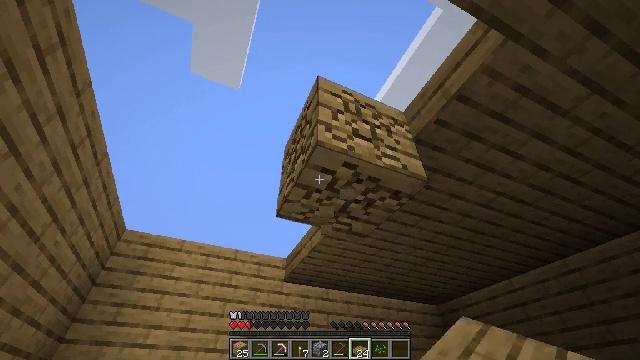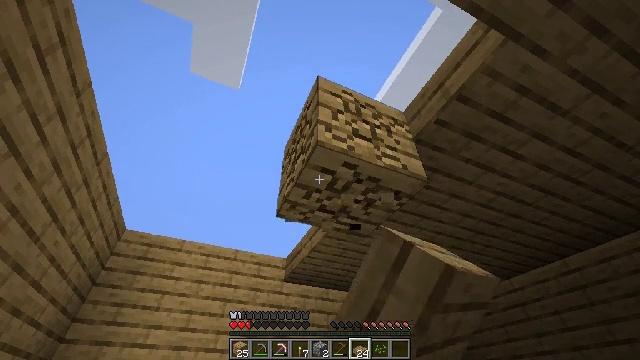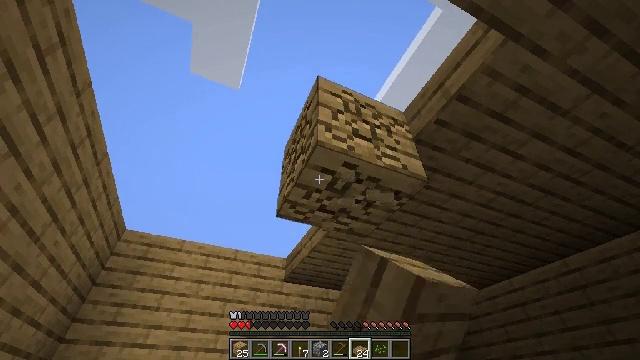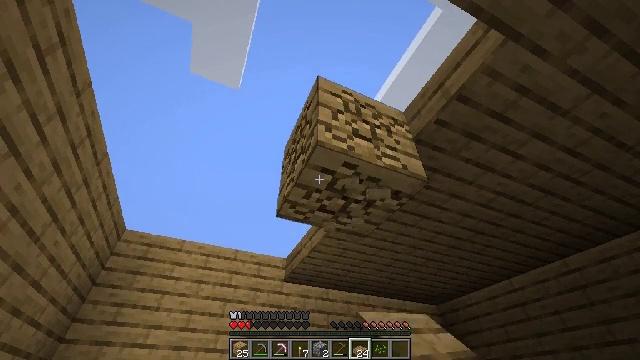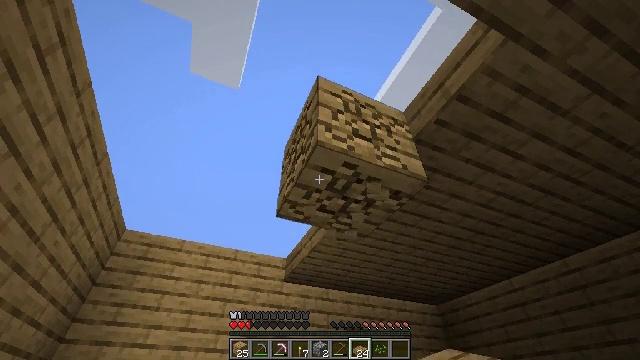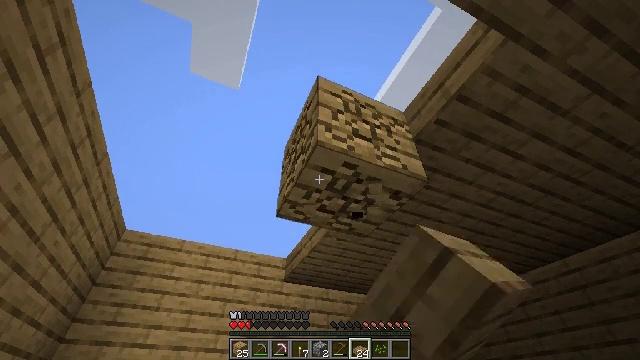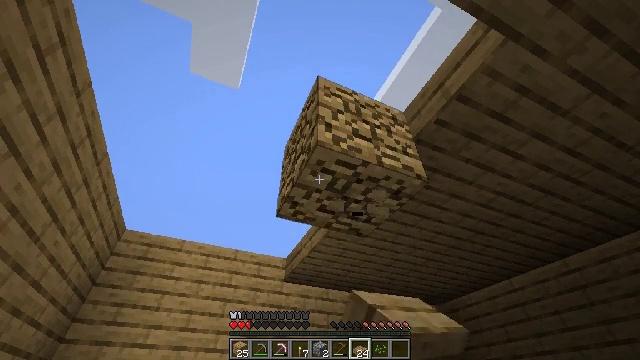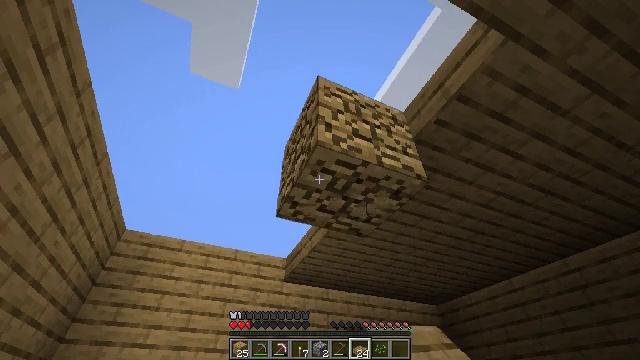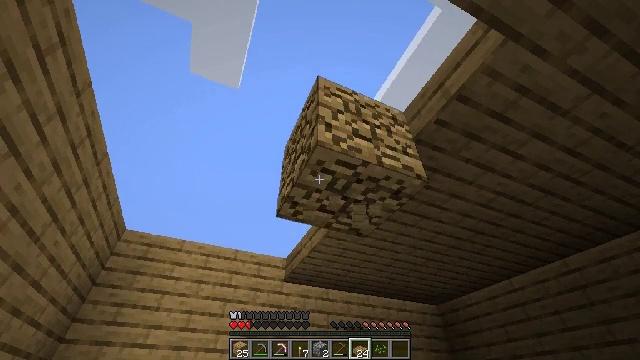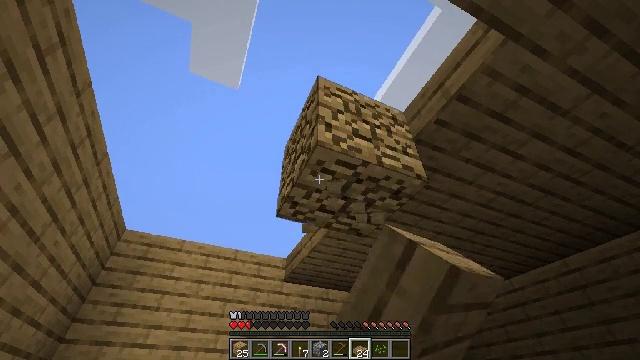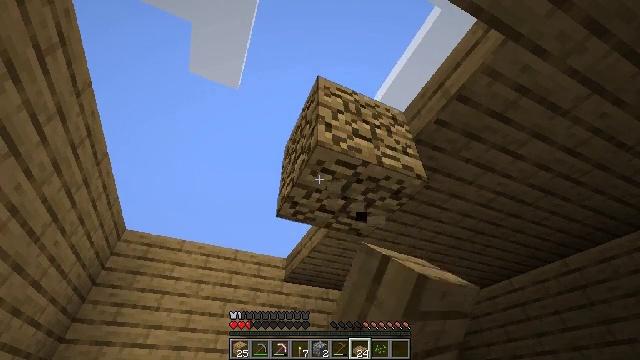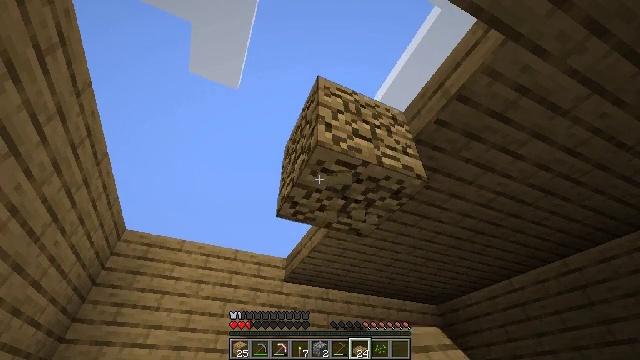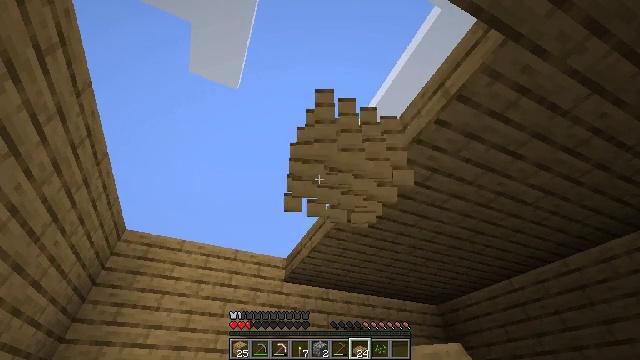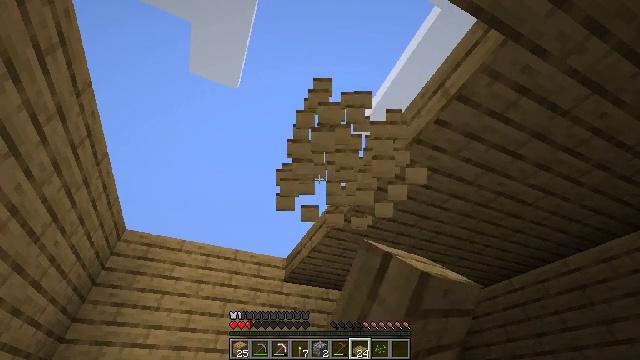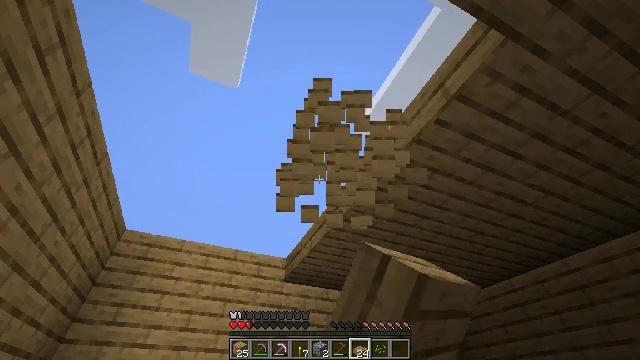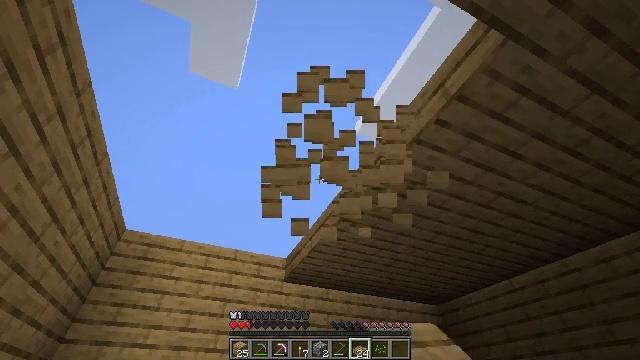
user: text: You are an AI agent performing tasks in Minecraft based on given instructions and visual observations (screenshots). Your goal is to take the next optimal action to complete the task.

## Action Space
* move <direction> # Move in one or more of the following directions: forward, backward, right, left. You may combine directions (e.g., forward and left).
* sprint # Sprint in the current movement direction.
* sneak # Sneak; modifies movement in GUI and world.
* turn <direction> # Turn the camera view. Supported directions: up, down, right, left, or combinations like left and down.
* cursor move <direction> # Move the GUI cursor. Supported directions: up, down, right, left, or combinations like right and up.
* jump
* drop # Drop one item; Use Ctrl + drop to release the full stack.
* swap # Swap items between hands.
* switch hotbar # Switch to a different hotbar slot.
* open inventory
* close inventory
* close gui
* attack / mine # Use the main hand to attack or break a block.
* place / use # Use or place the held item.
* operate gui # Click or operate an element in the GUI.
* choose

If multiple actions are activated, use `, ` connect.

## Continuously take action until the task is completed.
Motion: motion action
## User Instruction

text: Remove the oak slab to gather resources.
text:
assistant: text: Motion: attack / mine
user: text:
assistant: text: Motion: attack / mine
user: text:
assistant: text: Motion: attack / mine
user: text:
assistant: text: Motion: attack / mine
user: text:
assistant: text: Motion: attack / mine
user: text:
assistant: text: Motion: attack / mine
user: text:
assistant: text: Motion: attack / mine
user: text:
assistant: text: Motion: attack / mine
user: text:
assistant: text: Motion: attack / mine
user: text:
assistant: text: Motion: attack / mine
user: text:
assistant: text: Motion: attack / mine
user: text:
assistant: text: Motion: attack / mine
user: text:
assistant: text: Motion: attack / mine
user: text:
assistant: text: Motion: attack / mine
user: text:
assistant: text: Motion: attack / mine
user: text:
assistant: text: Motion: attack / mine
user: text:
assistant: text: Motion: attack / mine
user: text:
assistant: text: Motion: attack / mine